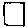
Label: square